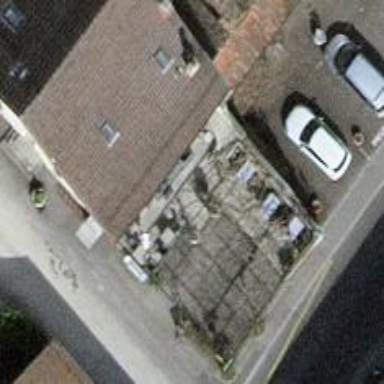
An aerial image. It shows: Restaurant.